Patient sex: M
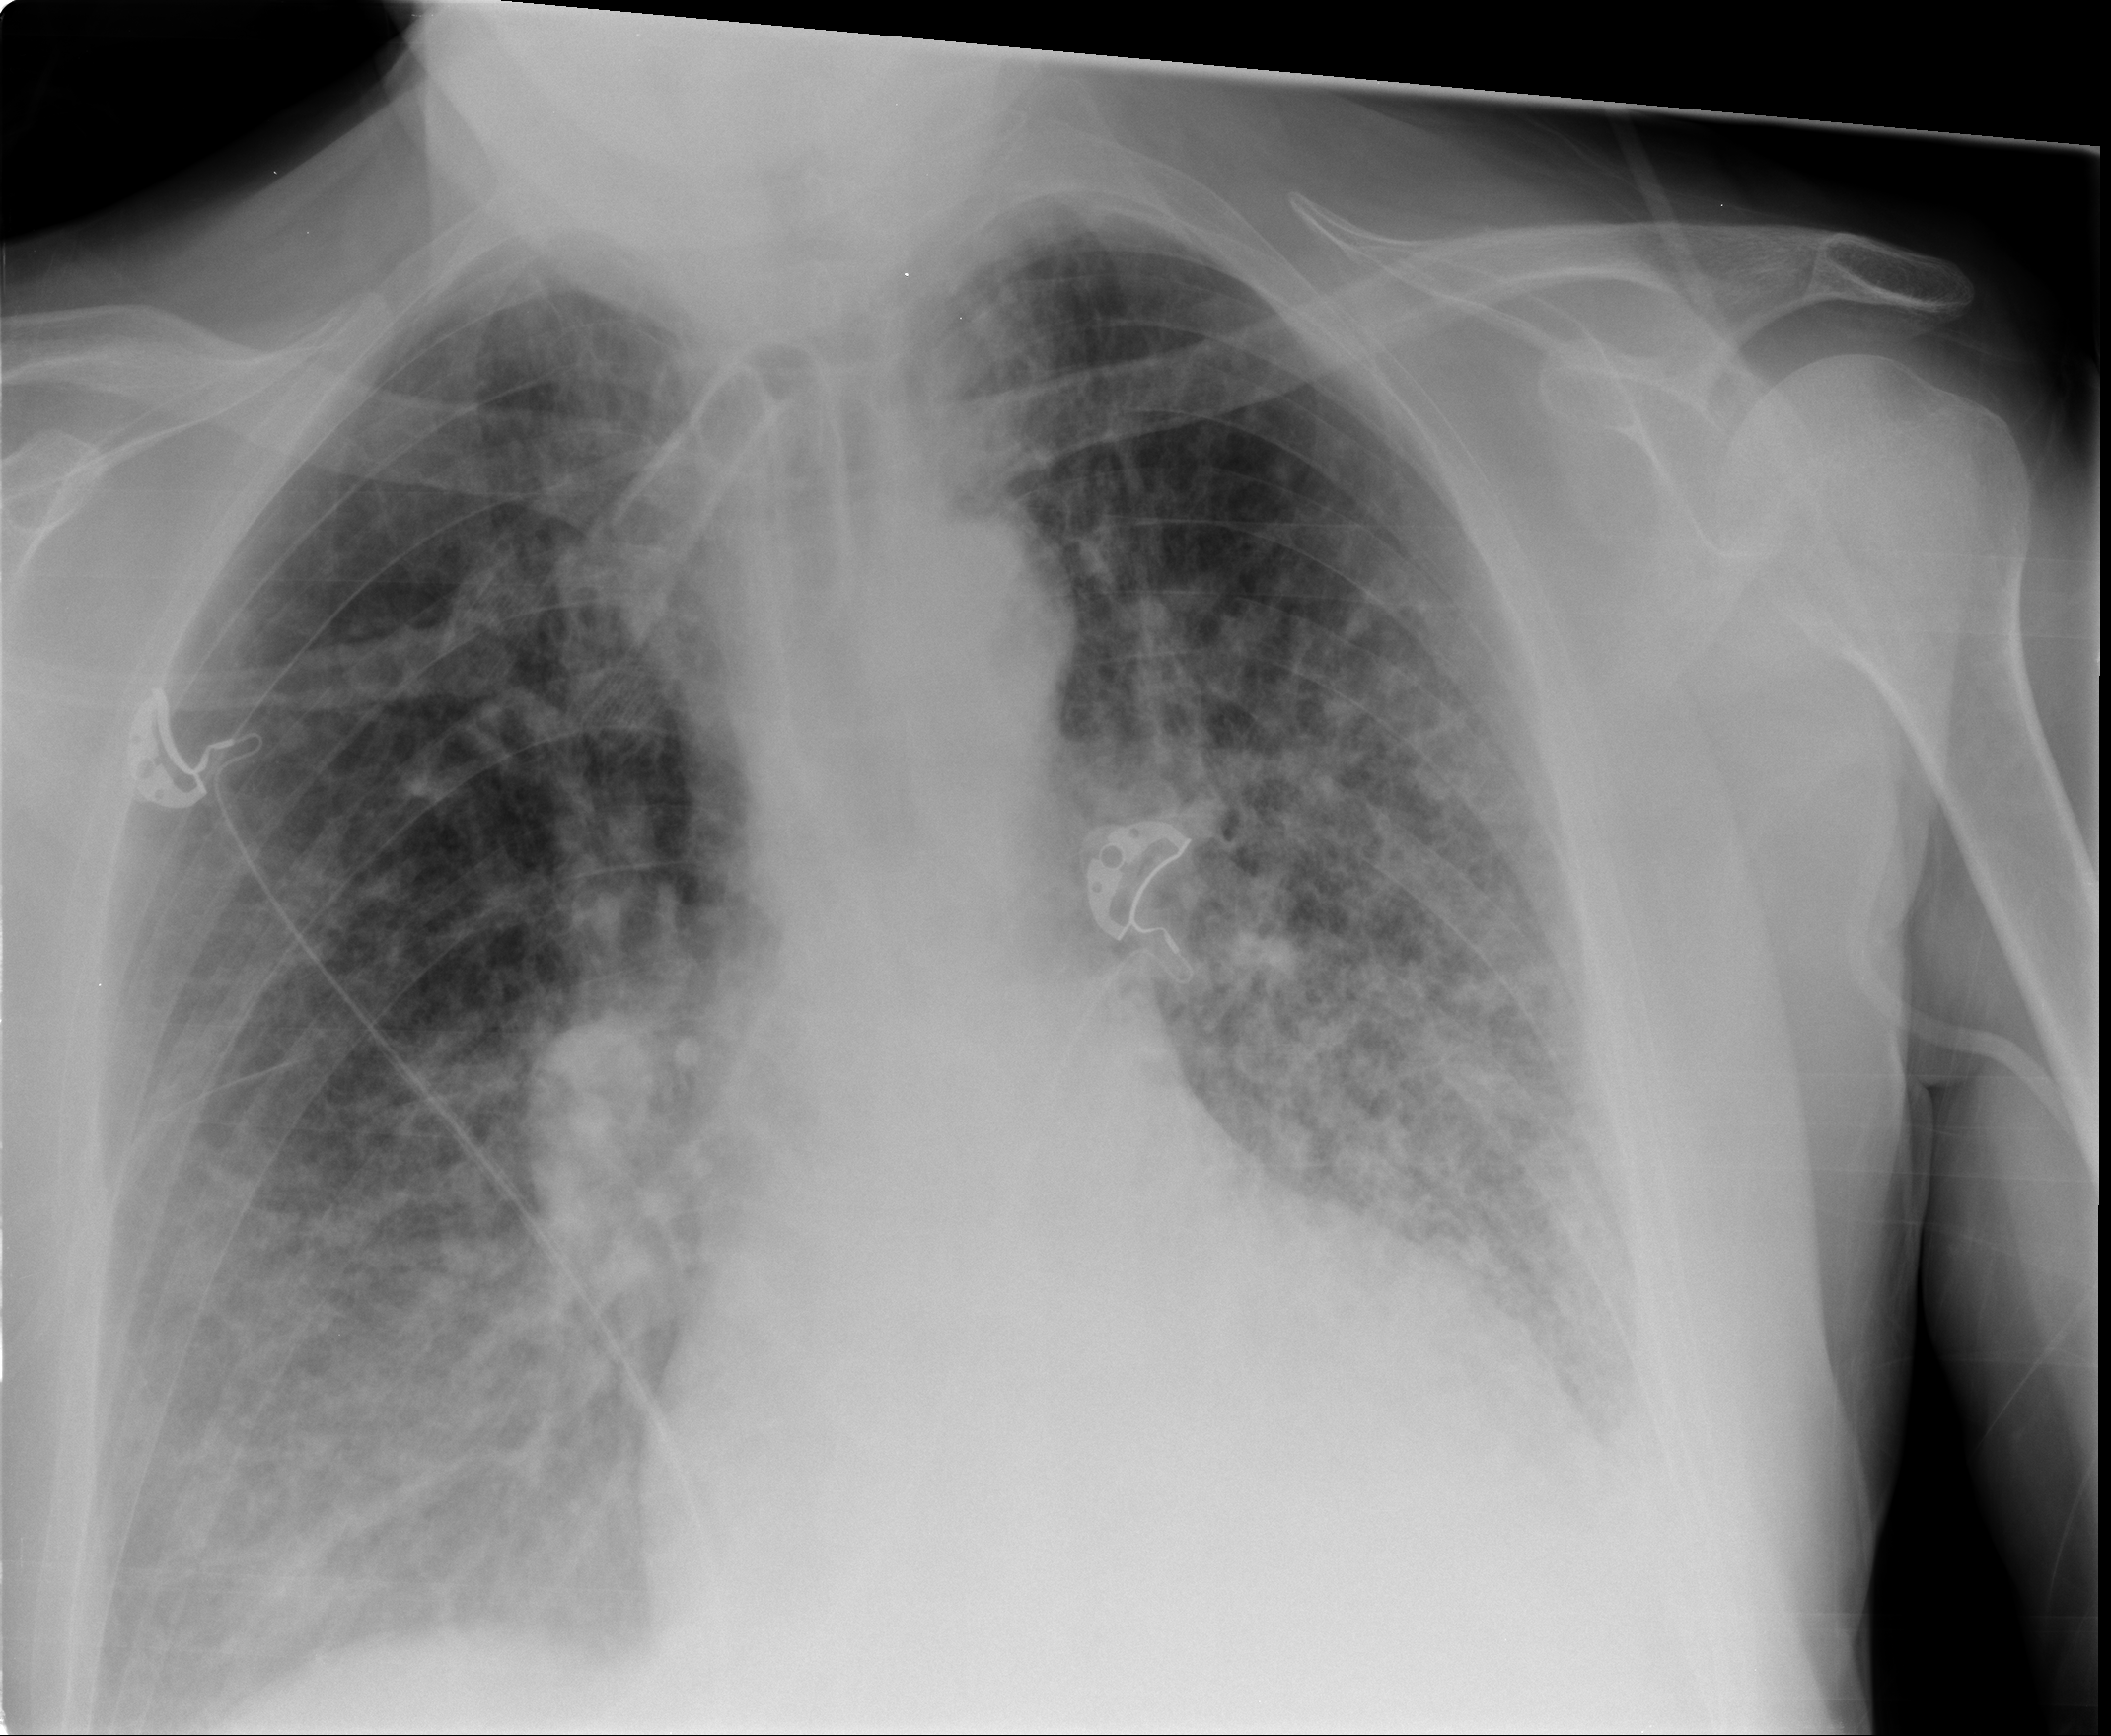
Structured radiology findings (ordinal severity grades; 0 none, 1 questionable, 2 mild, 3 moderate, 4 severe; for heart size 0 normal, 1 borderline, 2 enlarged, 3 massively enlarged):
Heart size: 2
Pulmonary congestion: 2
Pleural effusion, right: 2
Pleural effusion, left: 2
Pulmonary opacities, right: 3
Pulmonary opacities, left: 3
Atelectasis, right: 2
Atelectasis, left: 2